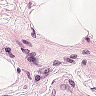
Metastatic tissue present: no